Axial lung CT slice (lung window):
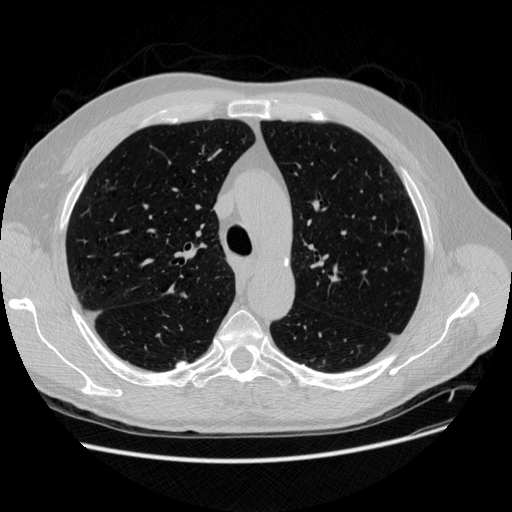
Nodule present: no